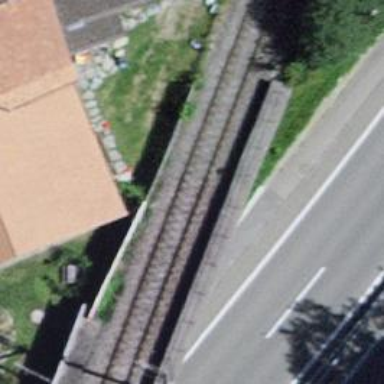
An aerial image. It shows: Single-track railway bridge with electrified contact line.